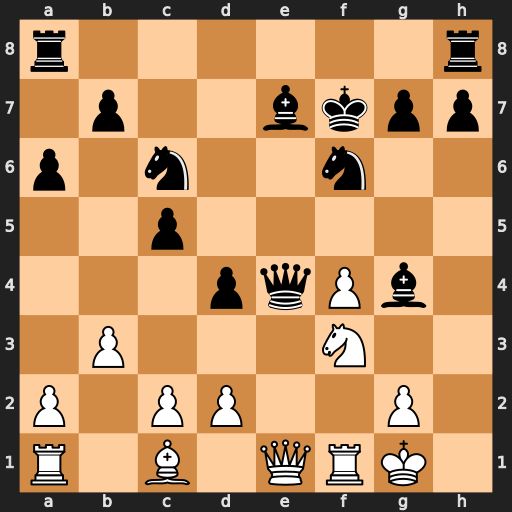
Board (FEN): r6r/1p2bkpp/p1n2n2/2p5/3pqPb1/1P3N2/P1PP2P1/R1B1QRK1
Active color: w
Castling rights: -
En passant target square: -
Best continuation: Ng5+ Kf8 Nxe4